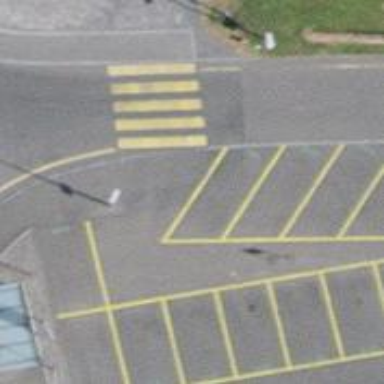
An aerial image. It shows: Kerb barrier.